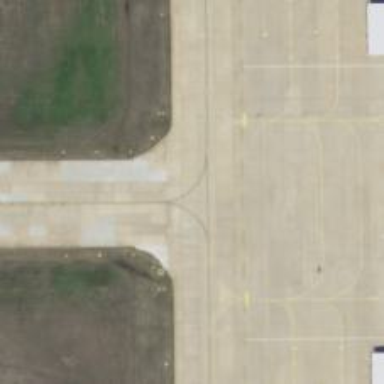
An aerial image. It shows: View of taxiway at the airport.